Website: lowes
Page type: store-pickup
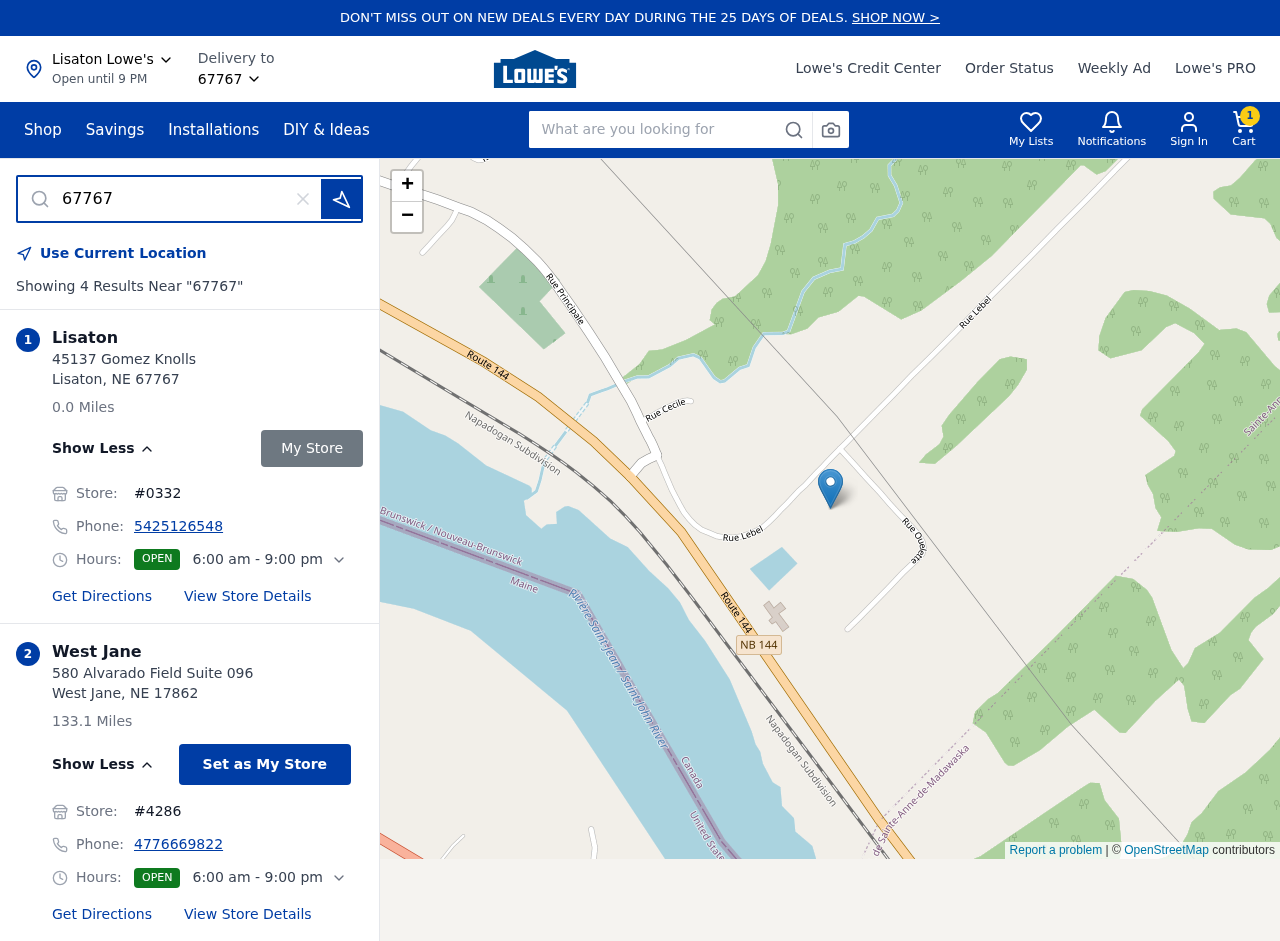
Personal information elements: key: PII_CITY
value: Lisaton
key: PII_CITY2
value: West Jane
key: PII_LOCATION1_STREET
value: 45137 Gomez Knolls
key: PII_LOCATION2_POSTCODE
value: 17862
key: PII_LOCATION2_STREET
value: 580 Alvarado Field Suite 096
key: PII_PHONE
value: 5425126548
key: PII_PHONE_ALT
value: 4776669822
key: PII_POSTCODE
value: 67767
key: PII_STATE_ABBR
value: NE
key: PII_POSTCODE3
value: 67767
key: PII_POSTCODE_FULL
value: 67767
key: PII_POSTCODE_NUMERIC
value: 67767
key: PII_STATE_ABBR2
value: NE
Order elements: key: ORDER_NUM_ITEMS
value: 1
Search elements: key: HEADER_SEARCH
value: What are you looking for
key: SEARCH_STORE_LOCATION
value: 67767